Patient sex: M
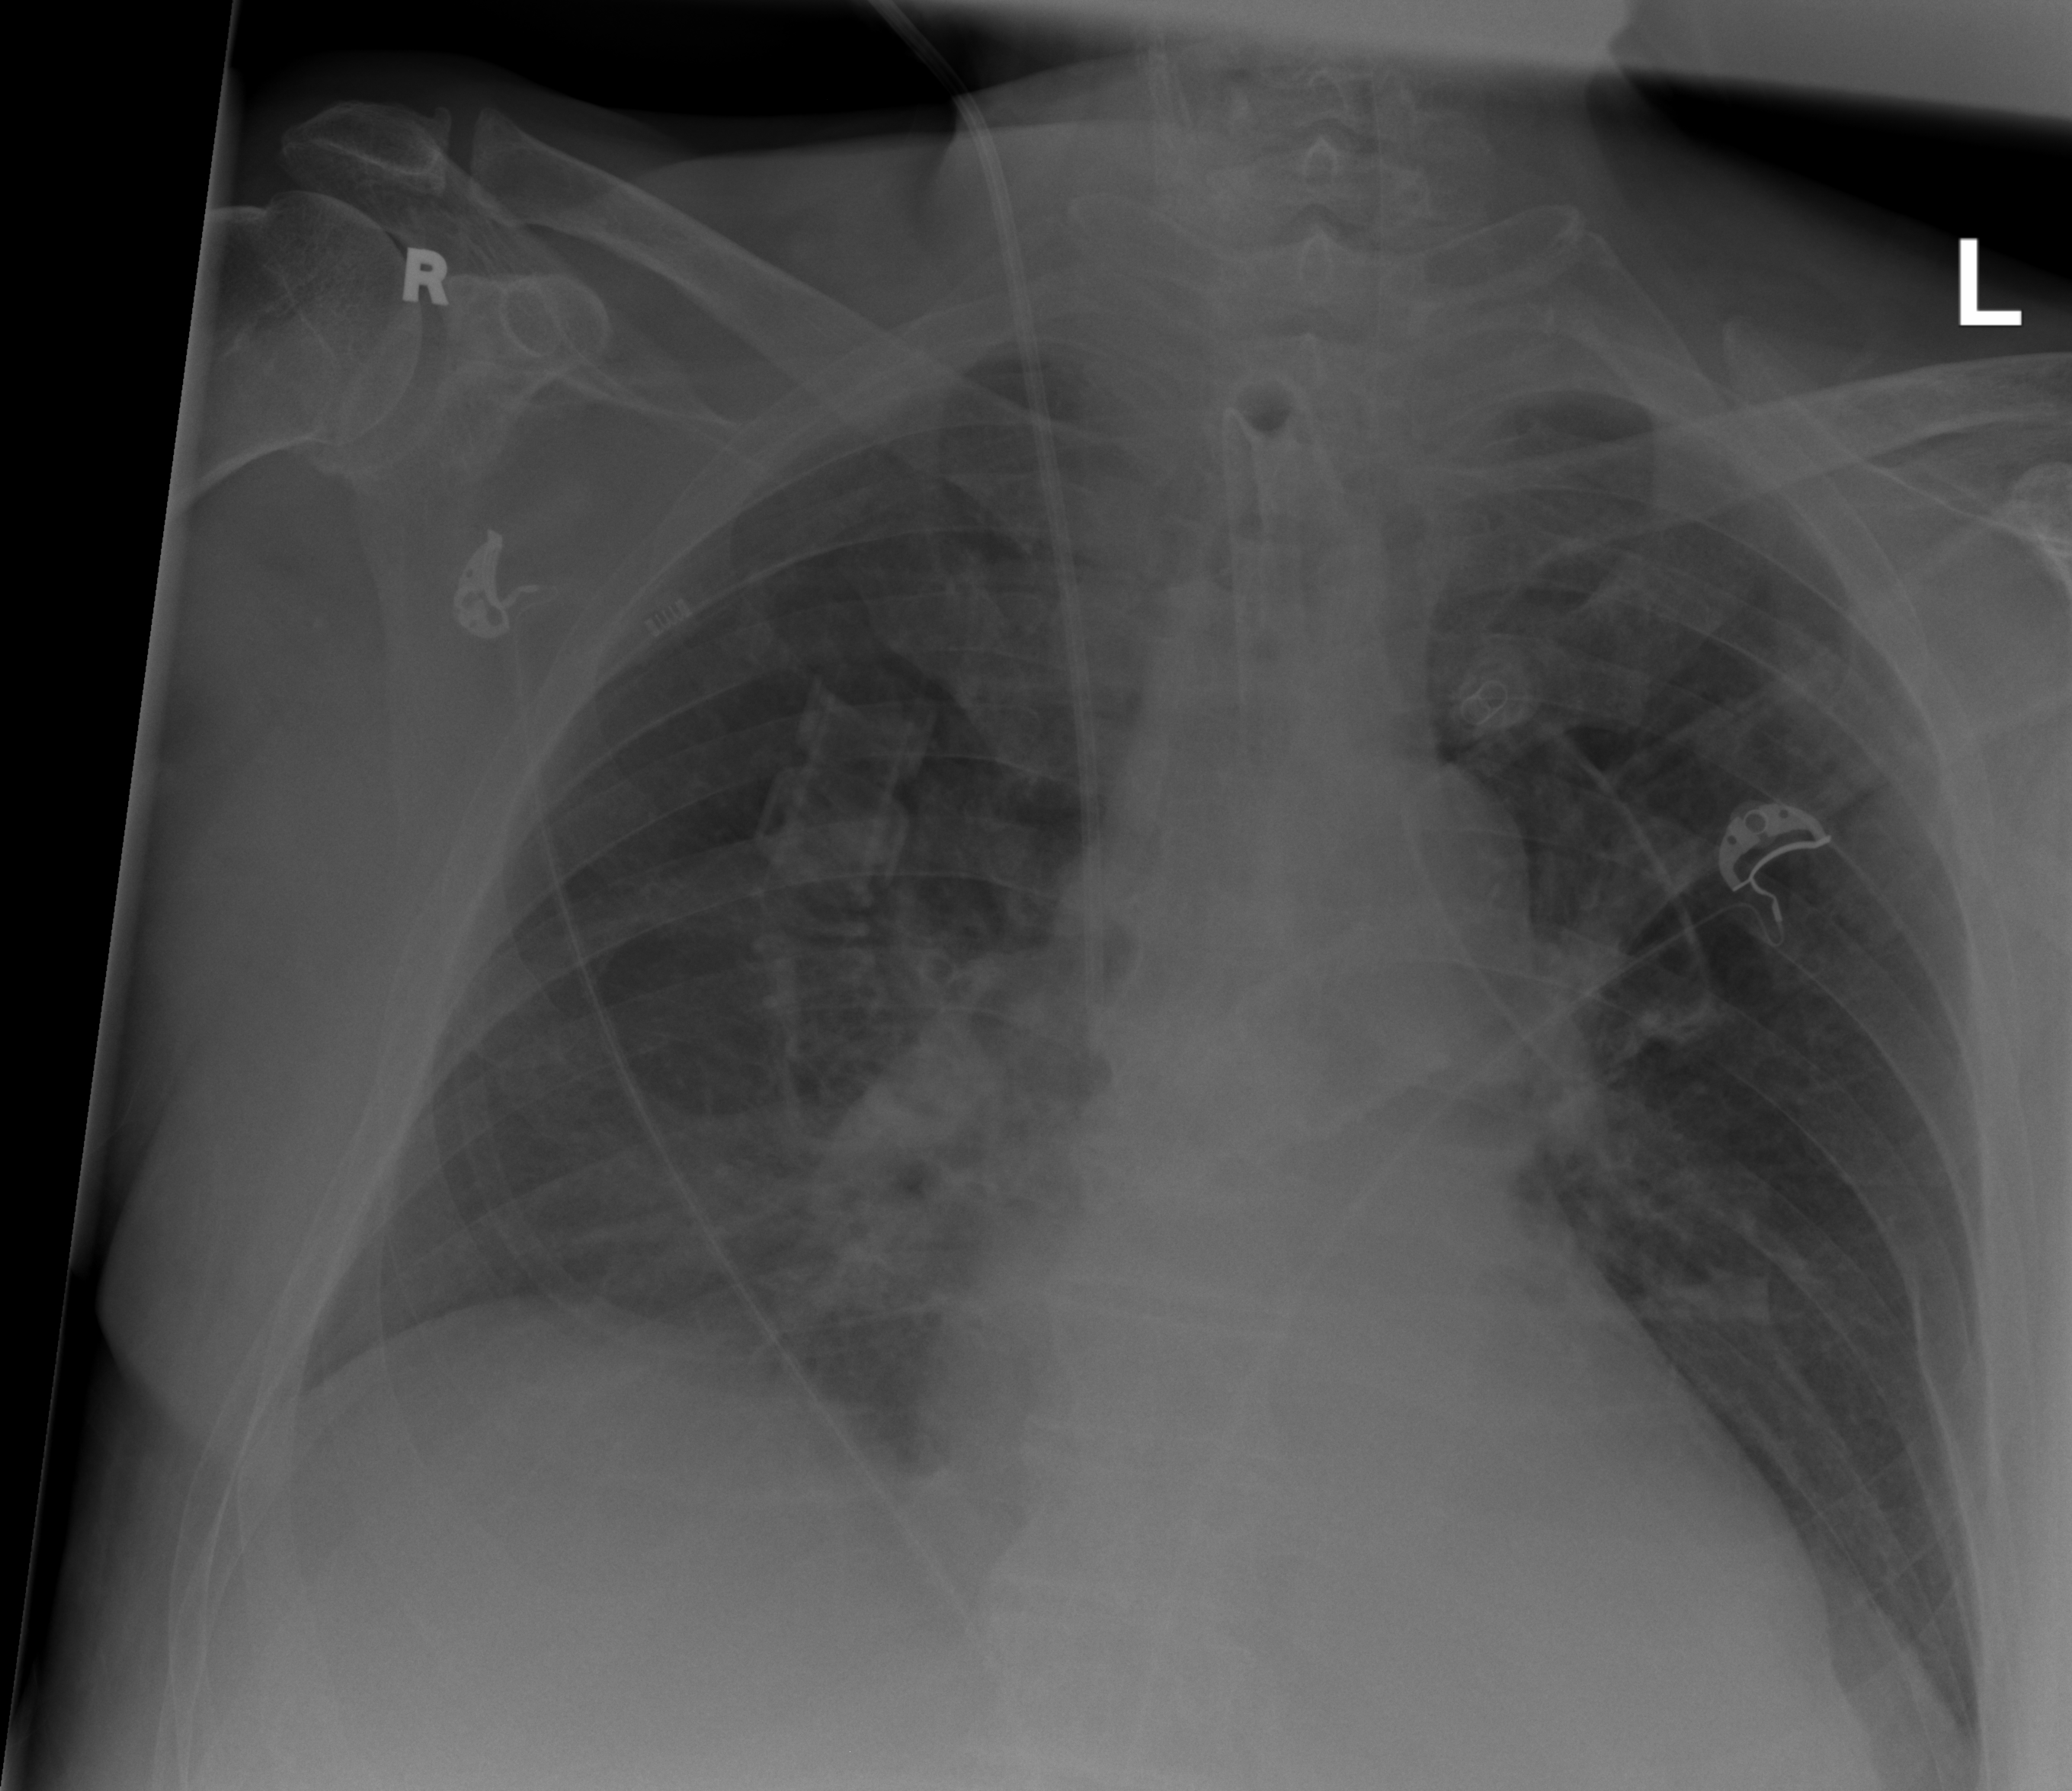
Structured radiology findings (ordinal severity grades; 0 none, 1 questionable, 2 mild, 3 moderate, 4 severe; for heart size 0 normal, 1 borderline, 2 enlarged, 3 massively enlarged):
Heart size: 2
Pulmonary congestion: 3
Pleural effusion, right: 0
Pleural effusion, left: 1
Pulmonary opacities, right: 2
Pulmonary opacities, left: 0
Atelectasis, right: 2
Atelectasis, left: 2